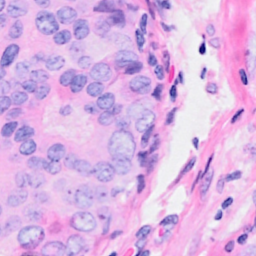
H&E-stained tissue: Breast